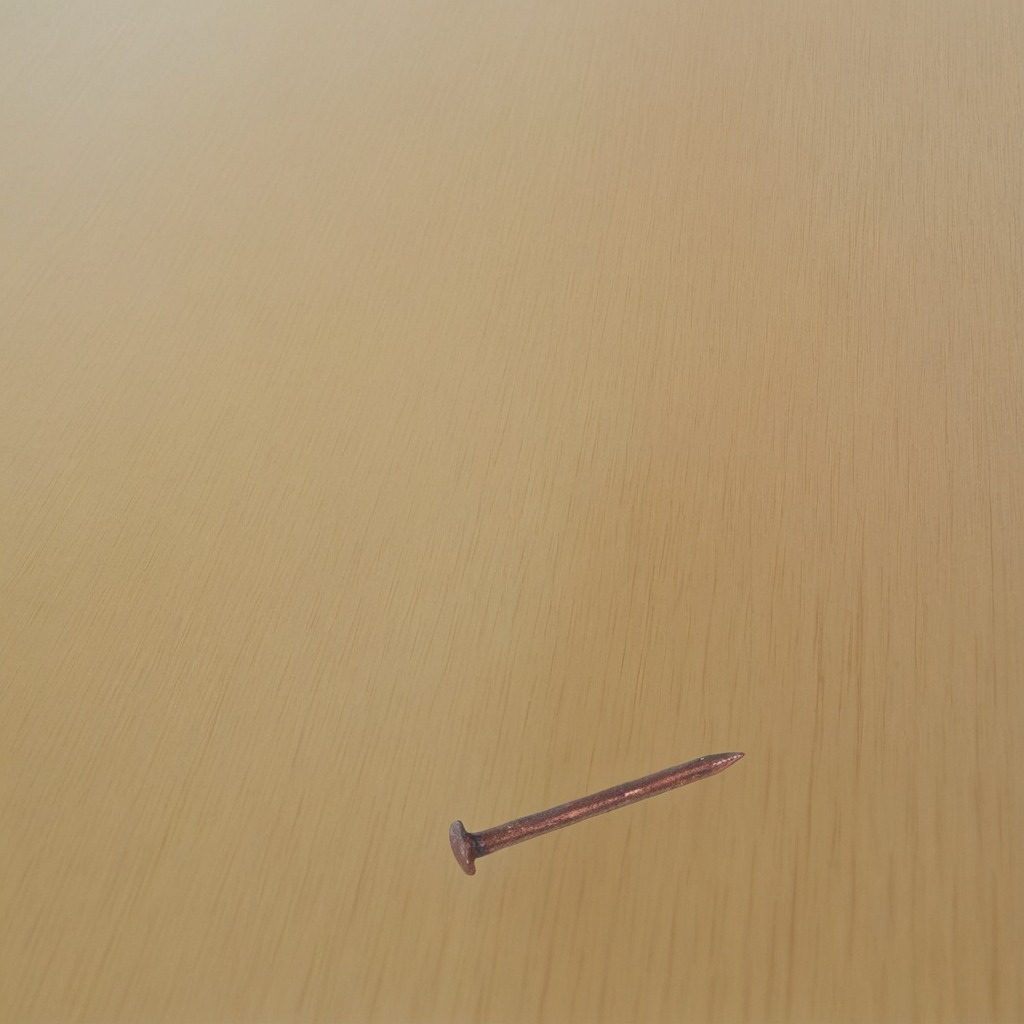
A nail lying on a plywood surface in a paint workshop lit by afternoon window light.